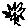
Label: flower